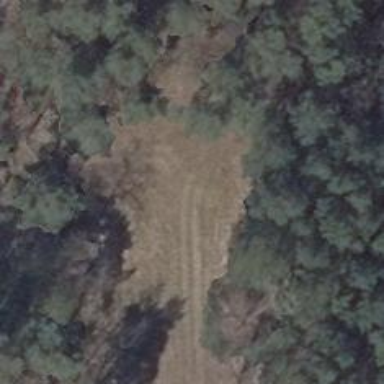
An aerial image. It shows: Dirt track road with grade 4 track type.